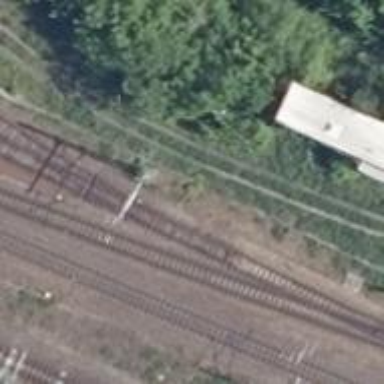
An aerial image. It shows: Railway switch.